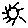
Label: sun